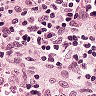
Metastatic tissue present: no